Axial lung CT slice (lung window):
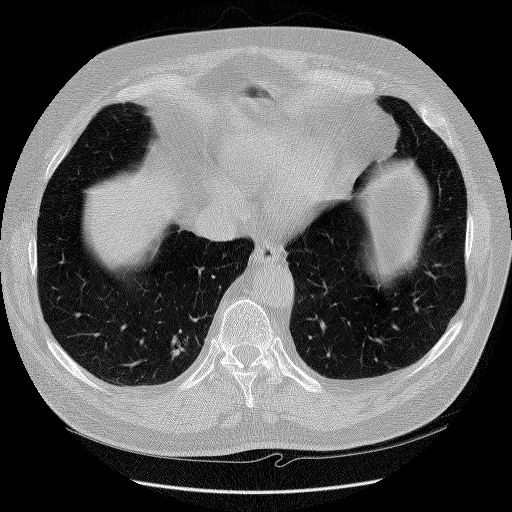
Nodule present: no